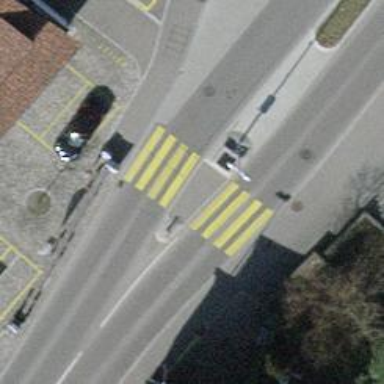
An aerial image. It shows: Marked road crossing with pedestrian island.